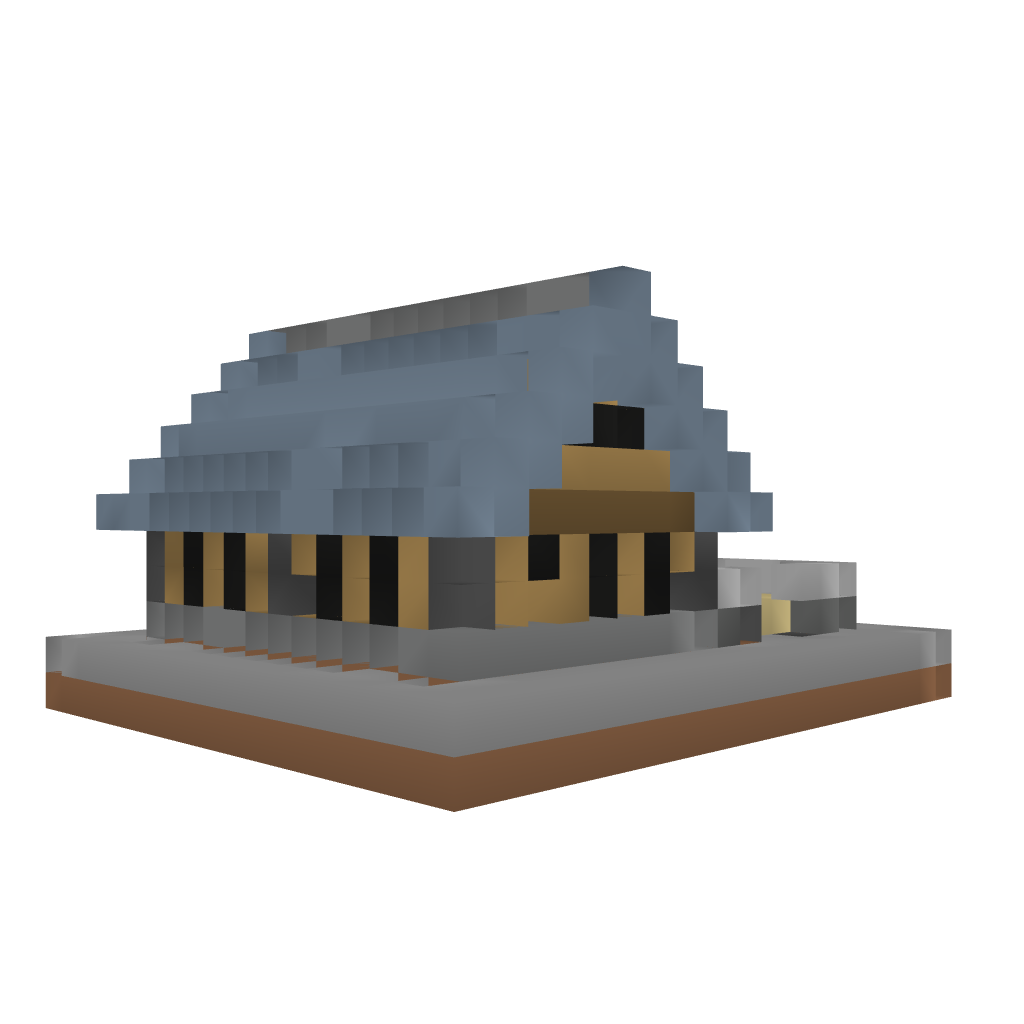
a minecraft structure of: Survival Home 2